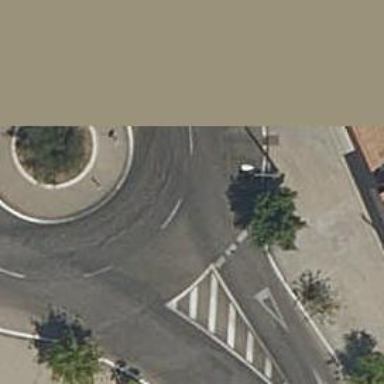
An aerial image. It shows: Residential road with asphalt surface leading to roundabout. There is separate sidewalk along the road.